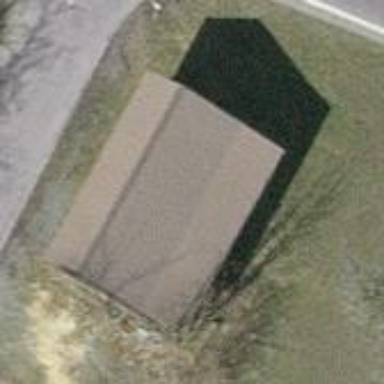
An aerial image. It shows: Shed.